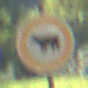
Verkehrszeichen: VerbotViehtrieb
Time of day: Midday
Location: Outdoor (RoadRail)
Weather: Clear
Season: NotSpecified
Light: Natural